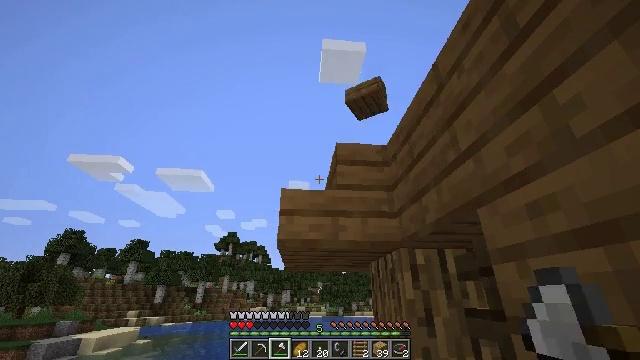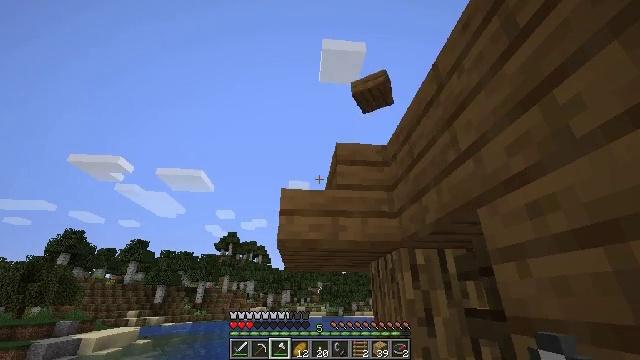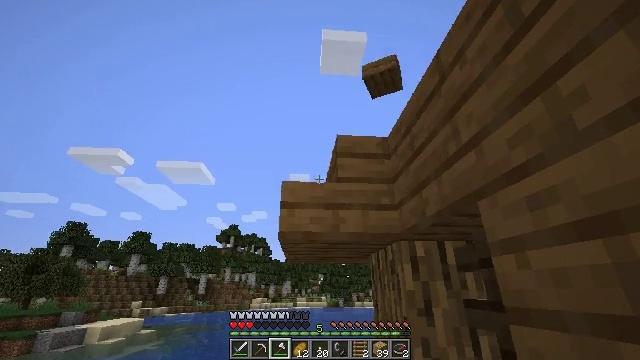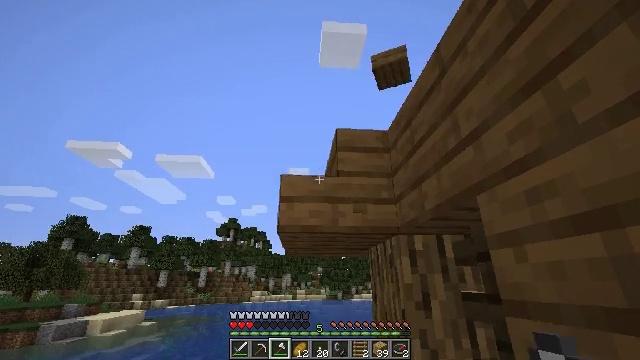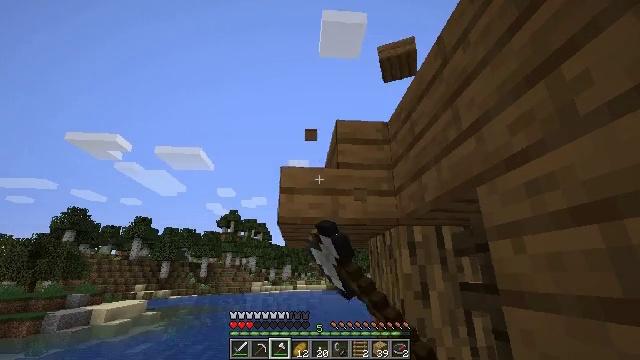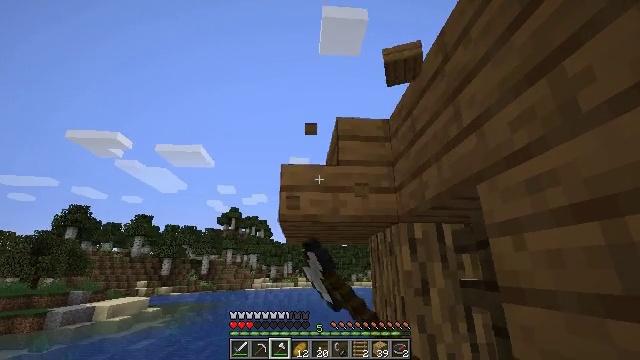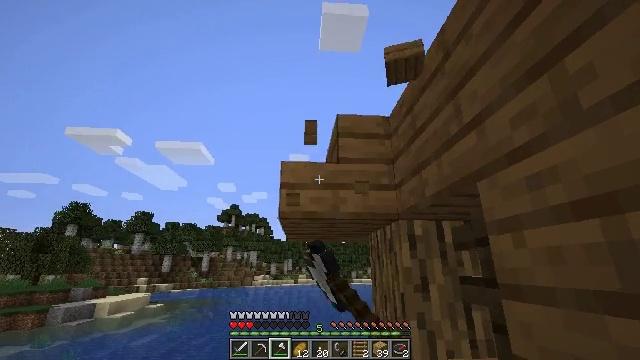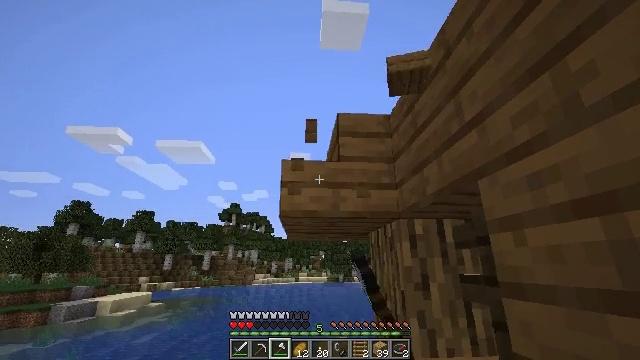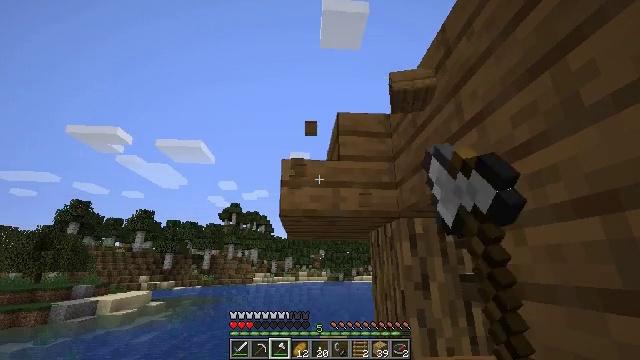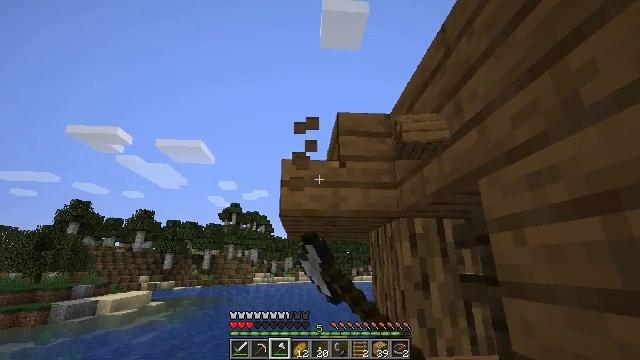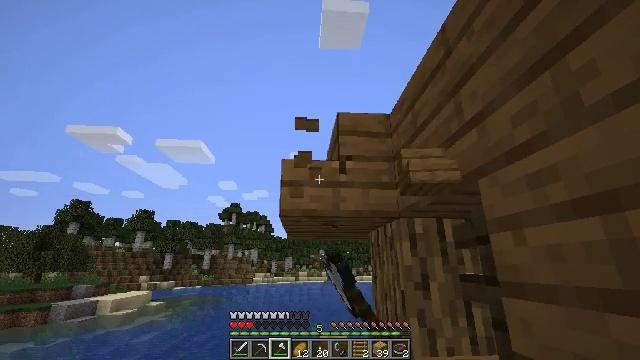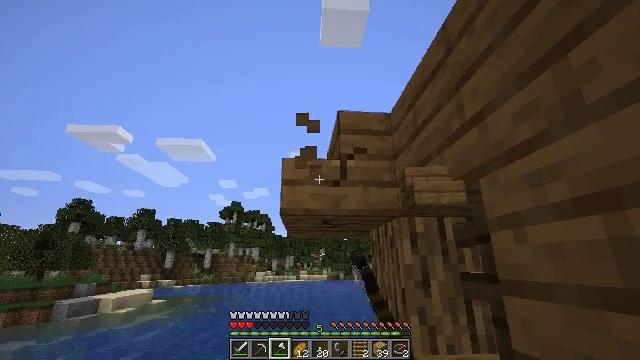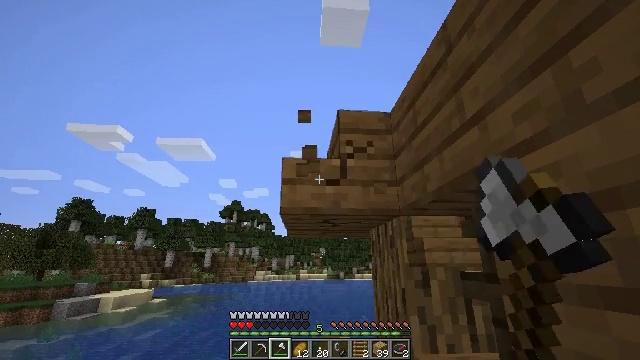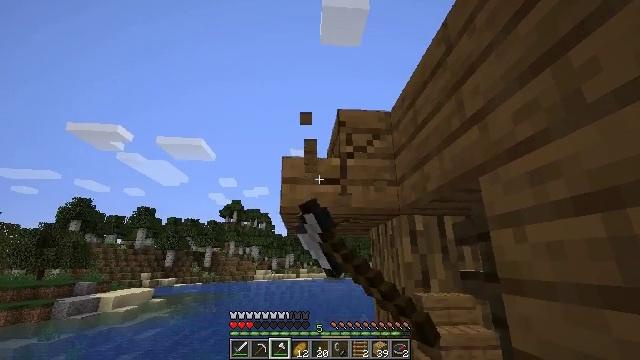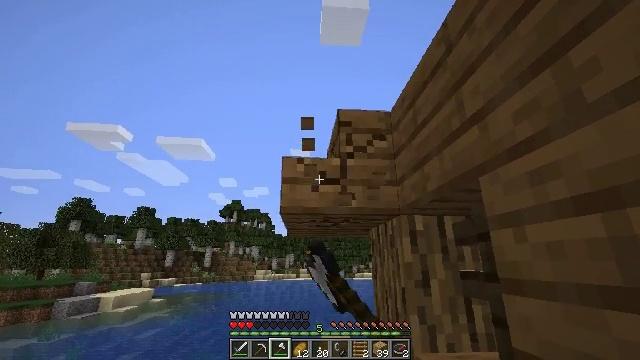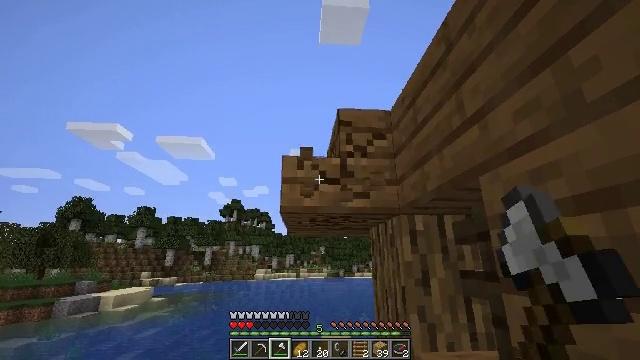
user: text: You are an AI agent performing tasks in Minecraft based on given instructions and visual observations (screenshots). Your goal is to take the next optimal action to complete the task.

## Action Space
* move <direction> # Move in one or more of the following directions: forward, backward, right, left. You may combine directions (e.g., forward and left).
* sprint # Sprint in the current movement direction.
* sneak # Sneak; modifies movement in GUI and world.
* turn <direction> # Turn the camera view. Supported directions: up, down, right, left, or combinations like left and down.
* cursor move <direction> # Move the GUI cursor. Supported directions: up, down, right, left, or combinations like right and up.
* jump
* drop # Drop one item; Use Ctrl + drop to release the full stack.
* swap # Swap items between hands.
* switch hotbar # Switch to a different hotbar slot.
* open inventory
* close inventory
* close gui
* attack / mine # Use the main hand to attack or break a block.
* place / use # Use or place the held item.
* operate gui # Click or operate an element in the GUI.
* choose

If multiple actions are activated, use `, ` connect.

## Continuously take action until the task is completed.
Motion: motion action
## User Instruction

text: Attack the spruce stairs to remove them.
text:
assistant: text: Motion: attack / mine
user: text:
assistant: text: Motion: turn down, attack / mine
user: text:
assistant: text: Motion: turn down, attack / mine
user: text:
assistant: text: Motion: turn down, attack / mine
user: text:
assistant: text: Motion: attack / mine
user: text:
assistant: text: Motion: attack / mine
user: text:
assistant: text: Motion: attack / mine
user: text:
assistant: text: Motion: attack / mine
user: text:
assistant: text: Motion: attack / mine
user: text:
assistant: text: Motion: attack / mine
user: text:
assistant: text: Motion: attack / mine
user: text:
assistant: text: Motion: attack / mine
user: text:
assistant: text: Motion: attack / mine
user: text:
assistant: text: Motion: attack / mine
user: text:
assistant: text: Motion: attack / mine
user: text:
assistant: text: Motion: attack / mine
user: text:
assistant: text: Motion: attack / mine
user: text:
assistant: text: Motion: attack / mine
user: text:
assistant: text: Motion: attack / mine
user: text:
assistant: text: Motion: turn down, attack / mine
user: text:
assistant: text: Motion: turn down, attack / mine
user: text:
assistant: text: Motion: turn down, attack / mine
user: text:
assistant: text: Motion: attack / mine
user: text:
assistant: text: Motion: attack / mine
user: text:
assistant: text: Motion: attack / mine
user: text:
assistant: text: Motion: turn right, attack / mine
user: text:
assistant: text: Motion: turn right and up, attack / mine
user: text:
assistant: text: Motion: turn right and up, attack / mine
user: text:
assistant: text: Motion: turn right and up, attack / mine
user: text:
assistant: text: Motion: turn right and up, attack / mine